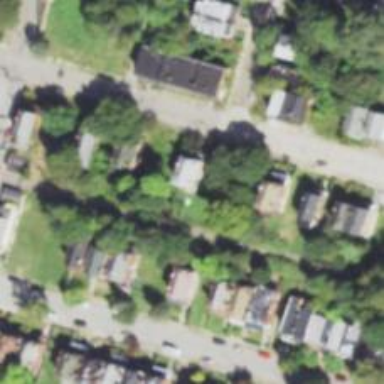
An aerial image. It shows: Neighborhood.